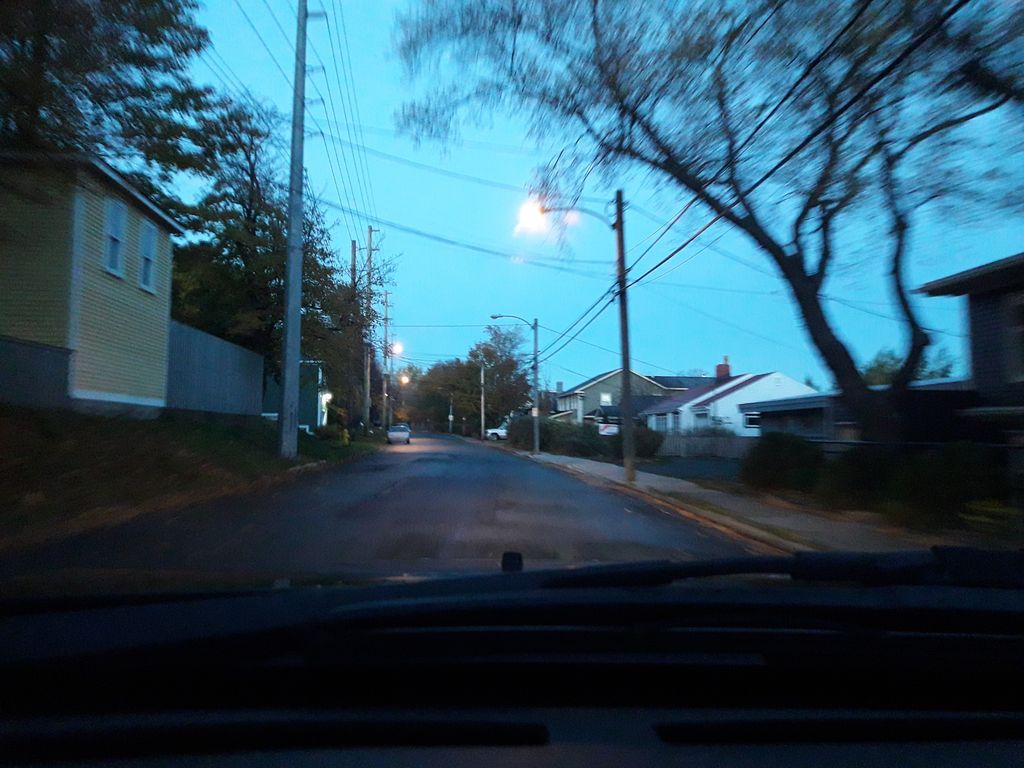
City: st_johns